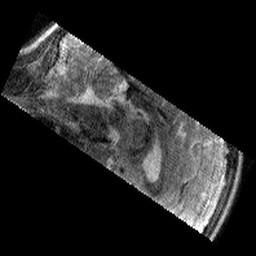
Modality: T2w
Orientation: sagittal
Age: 10
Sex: male
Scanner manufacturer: siemens
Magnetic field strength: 3 T
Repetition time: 9.23 s
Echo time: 0.067 s